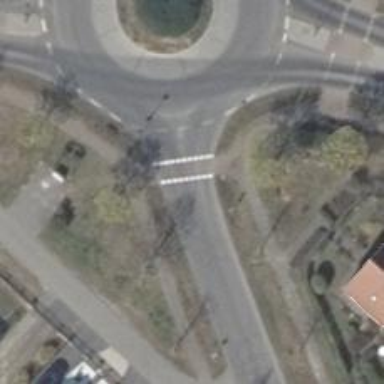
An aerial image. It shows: Road with "give way" sign.